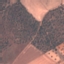
Land use / land cover class: PermanentCrop